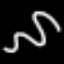
Label: squiggle